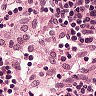
Metastatic tissue present: no